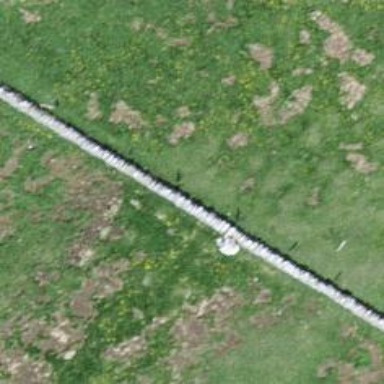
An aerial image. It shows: Wall is shown in the image.